Interaction volume radius: 5 \u00c5
Interaction volume height: 20 \u00c5
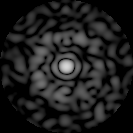
Disorder parameter: 0.8296